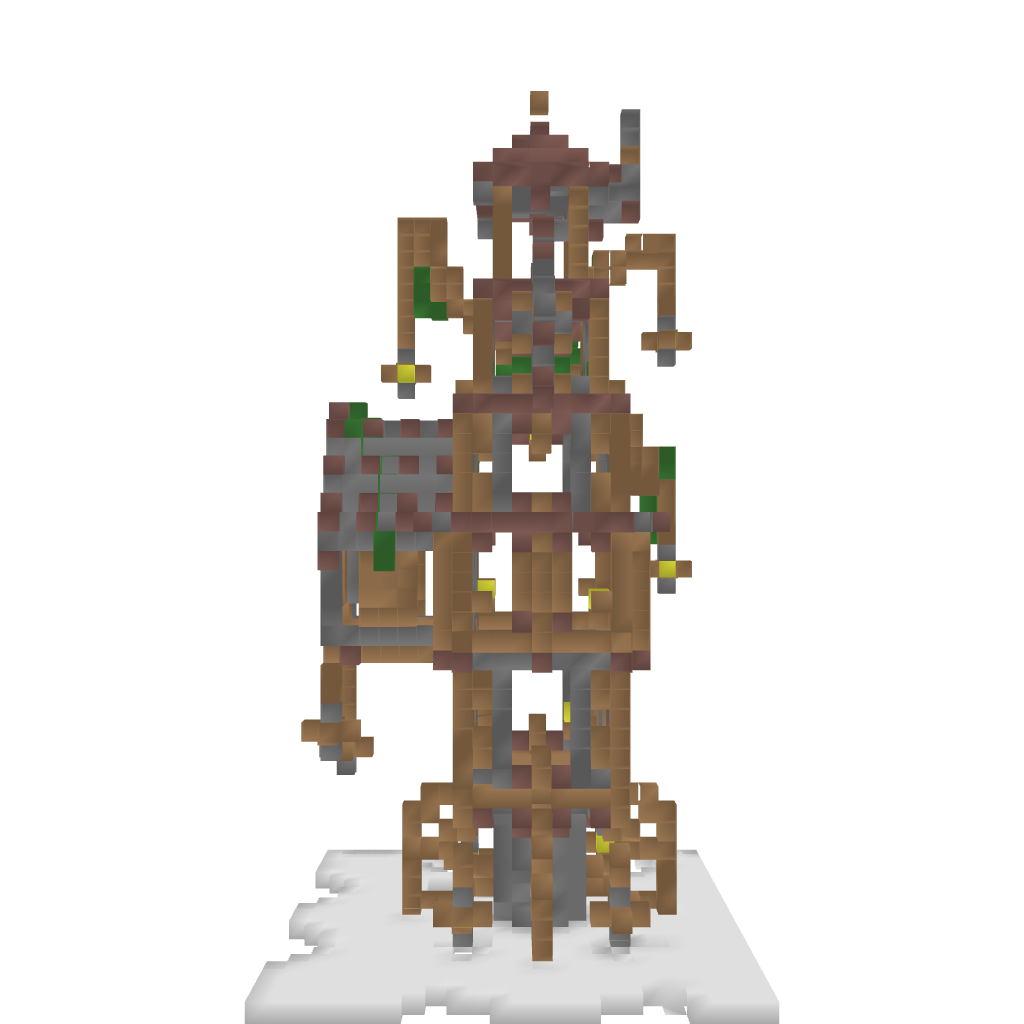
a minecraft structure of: STEAMPUNK Windmill bad low quality